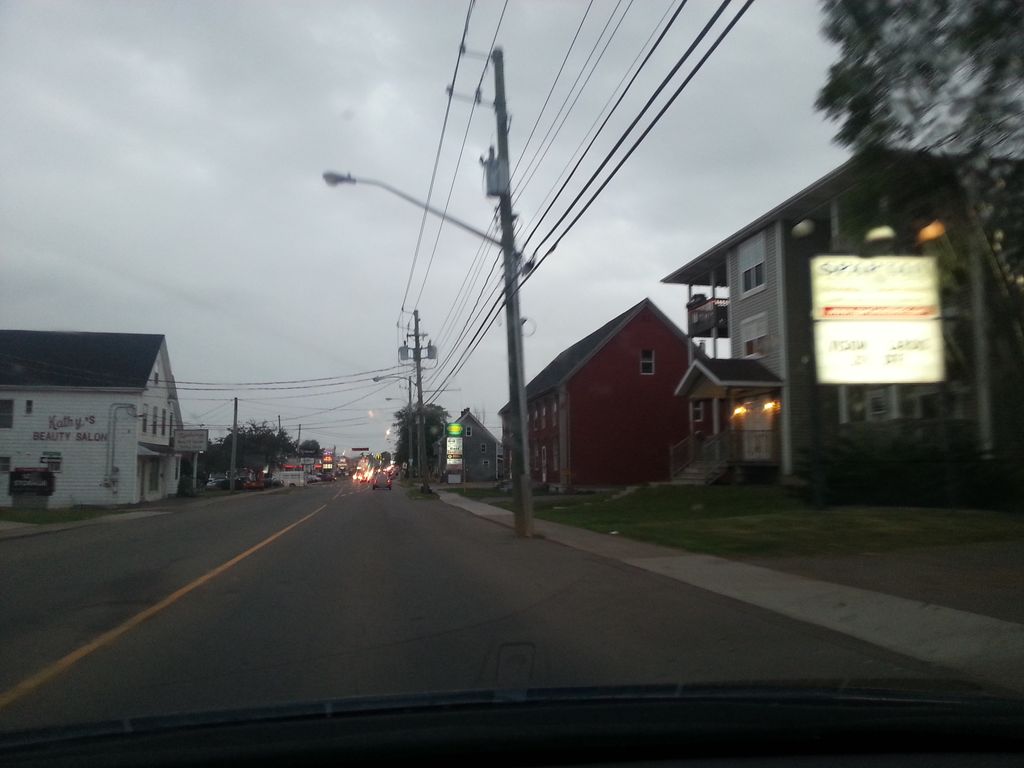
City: charlottetown